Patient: sex F, age 58
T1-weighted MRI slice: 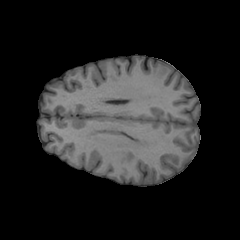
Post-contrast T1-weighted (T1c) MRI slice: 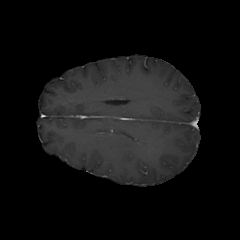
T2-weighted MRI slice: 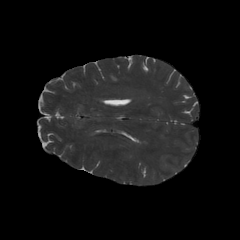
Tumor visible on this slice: no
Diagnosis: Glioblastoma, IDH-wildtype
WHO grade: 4